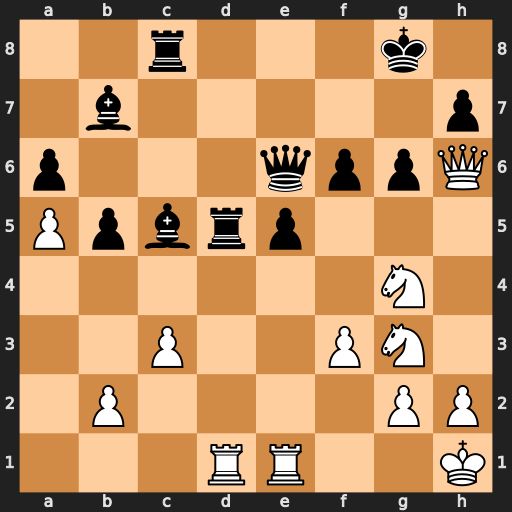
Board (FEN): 2r3k1/1b5p/p3qppQ/Ppbrp3/6N1/2P2PN1/1P4PP/3RR2K
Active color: w
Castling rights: -
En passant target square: -
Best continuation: Nh5 gxh5 Qxf6 Qxf6 Nxf6+ Kf7 Nxd5